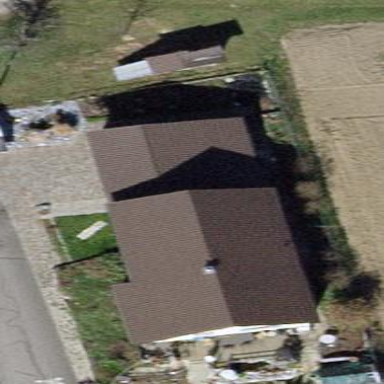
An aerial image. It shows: Gabled roof house.